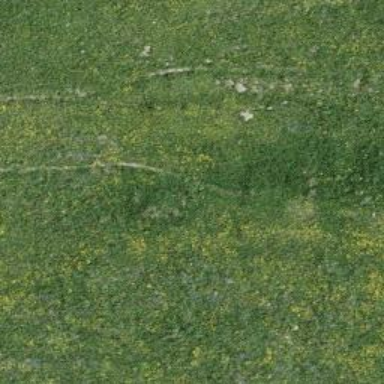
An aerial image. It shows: Grass path.